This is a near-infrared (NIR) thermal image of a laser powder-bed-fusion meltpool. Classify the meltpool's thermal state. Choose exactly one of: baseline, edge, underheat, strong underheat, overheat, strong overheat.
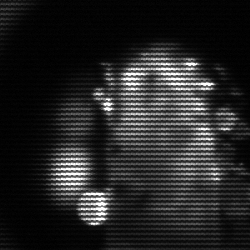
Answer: strong underheat